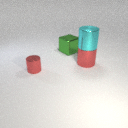
large red metal cylinder behind small red metal cylinder